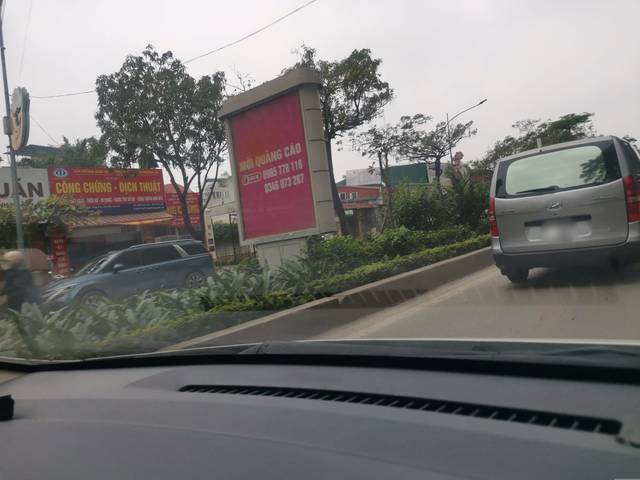
Region: Vietnam
Coordinates: 21.072, 105.812